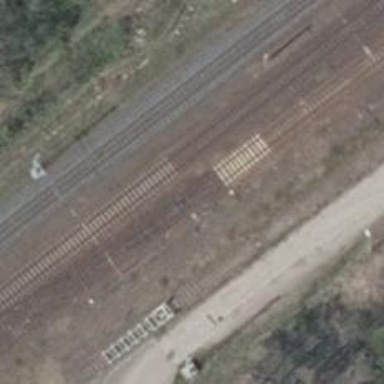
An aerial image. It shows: Railway switch.